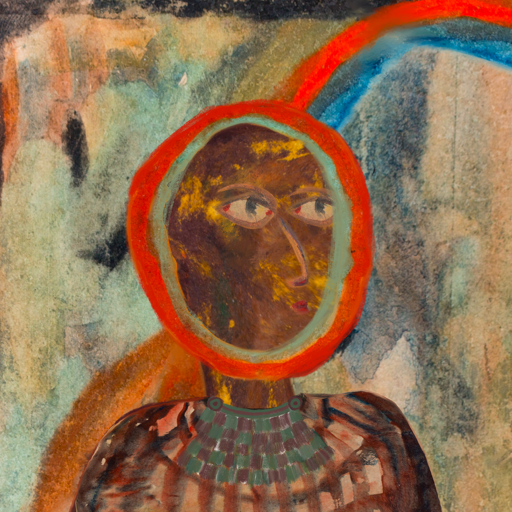
Background: Childish, Head And Neck Side: Comrade, Face Side: GypsyMother, Bust: Orphan, Hair Side: Sisters, Head Accessory: Blank, Second Necklace: After_Raid, Necklace: Blank, Baby: Blank